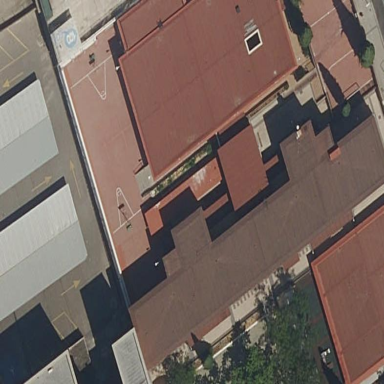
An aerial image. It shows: View of roof of building.